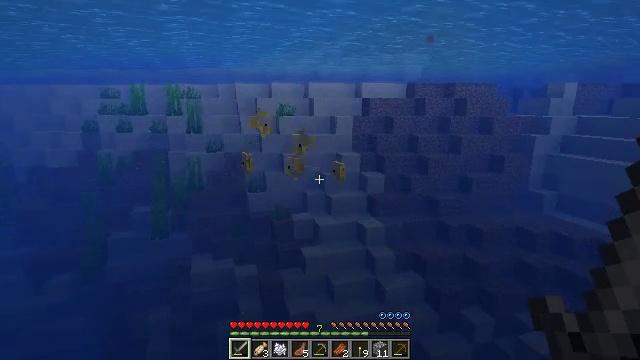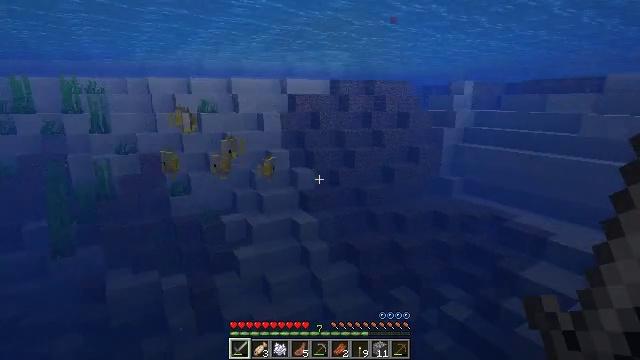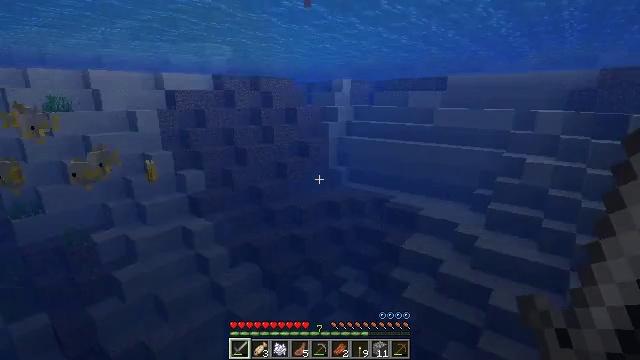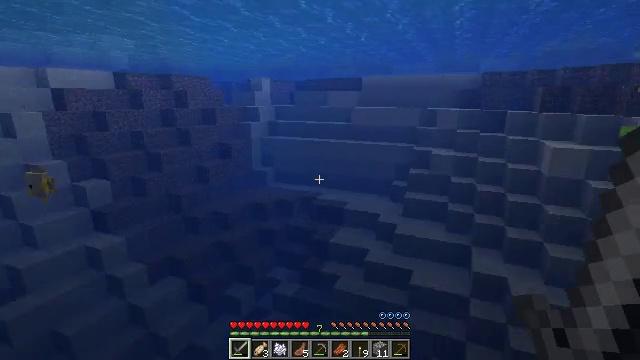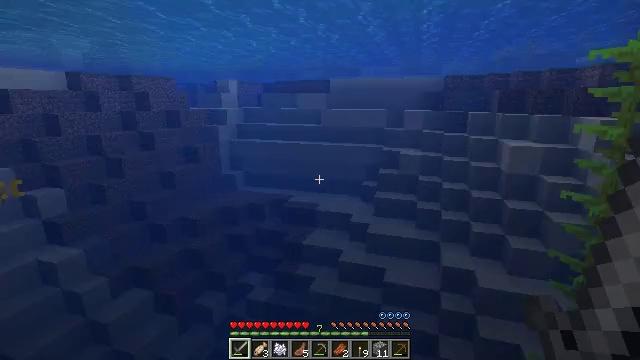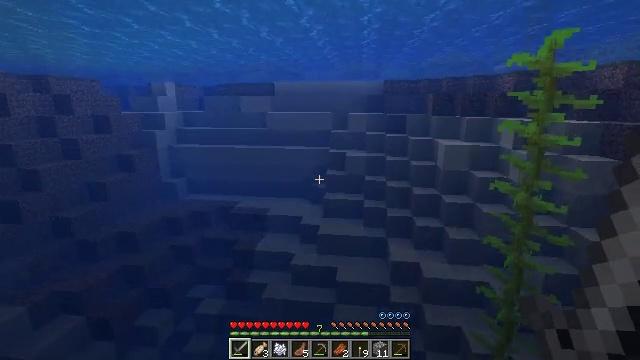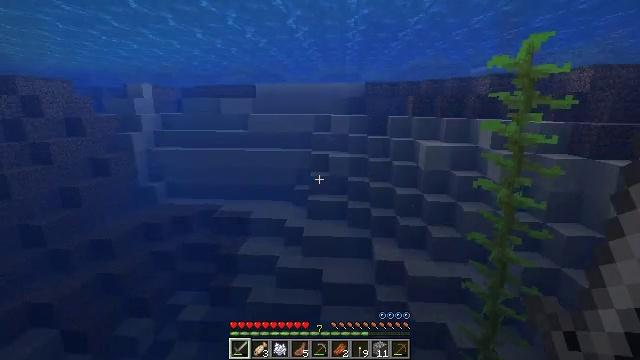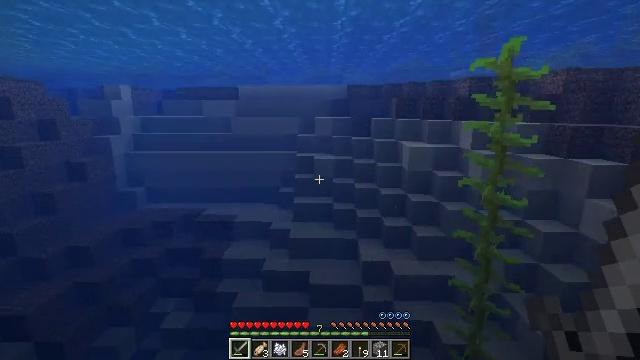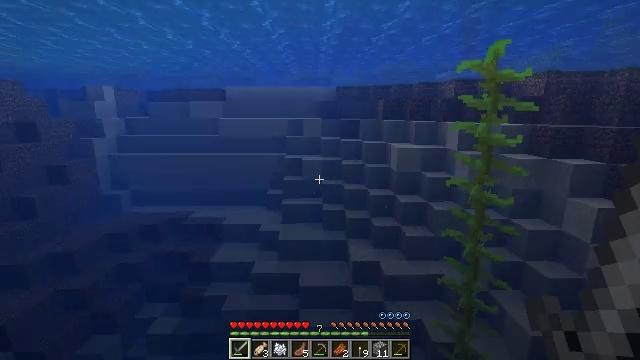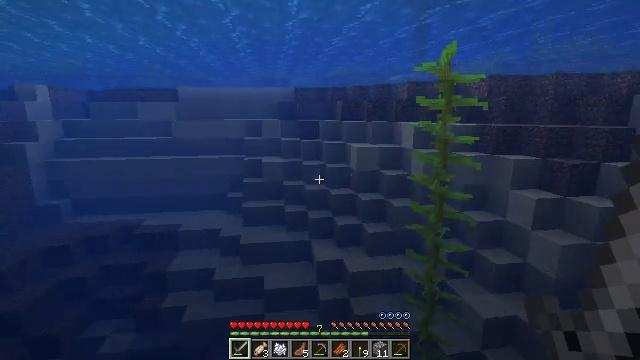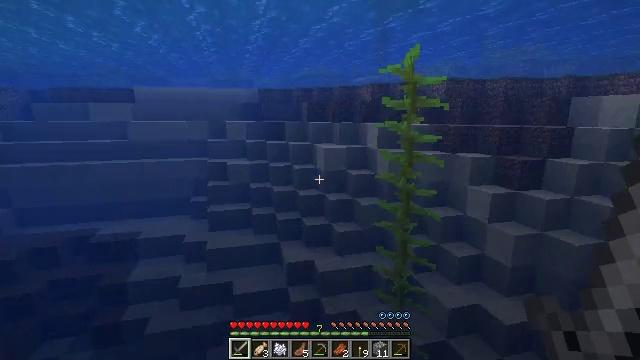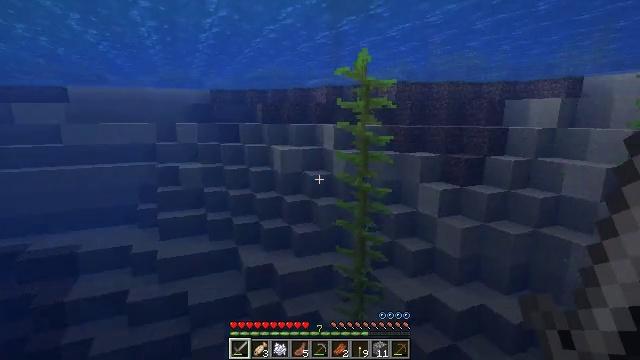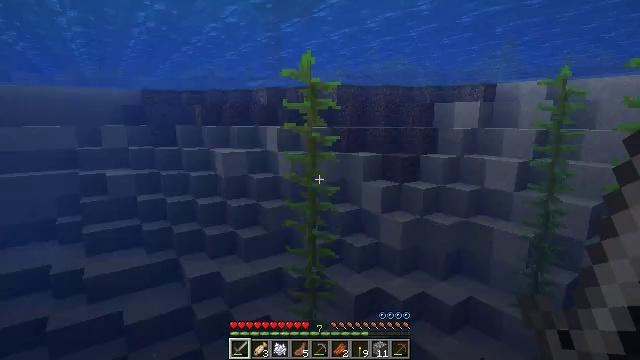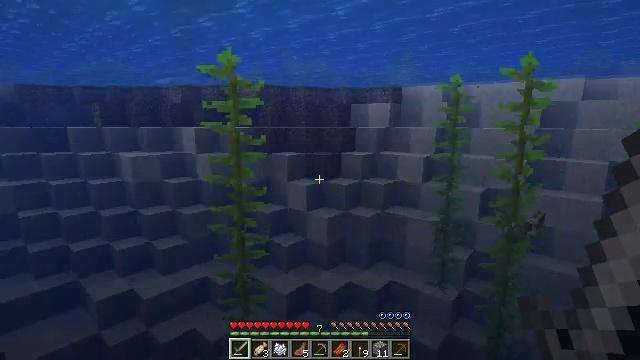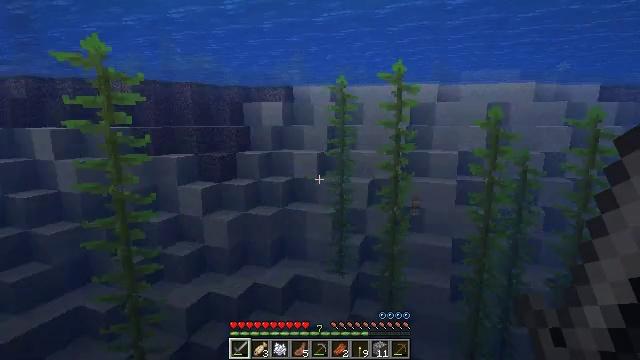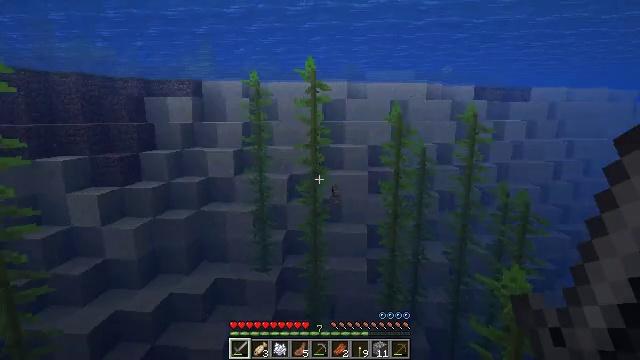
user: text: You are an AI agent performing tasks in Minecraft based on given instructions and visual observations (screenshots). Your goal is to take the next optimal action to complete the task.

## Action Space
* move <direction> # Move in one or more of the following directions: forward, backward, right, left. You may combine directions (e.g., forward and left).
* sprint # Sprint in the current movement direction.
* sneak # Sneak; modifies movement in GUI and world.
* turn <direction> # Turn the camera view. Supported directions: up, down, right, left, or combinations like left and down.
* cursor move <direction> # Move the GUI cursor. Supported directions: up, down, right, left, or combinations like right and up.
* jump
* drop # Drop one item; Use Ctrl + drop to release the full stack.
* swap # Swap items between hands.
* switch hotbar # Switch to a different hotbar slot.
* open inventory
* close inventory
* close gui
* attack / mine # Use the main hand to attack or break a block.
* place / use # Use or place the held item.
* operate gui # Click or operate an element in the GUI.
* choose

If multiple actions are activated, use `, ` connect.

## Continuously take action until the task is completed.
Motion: motion action
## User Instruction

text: Break the kelp plant in the ocean.
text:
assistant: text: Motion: move forward and move left, turn right
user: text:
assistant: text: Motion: move forward and move left, turn right
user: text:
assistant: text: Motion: move forward and move left, turn right
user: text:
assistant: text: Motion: move left, turn right
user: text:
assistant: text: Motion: move left, turn right
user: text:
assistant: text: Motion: move left, turn right
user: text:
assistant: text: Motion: move left, turn right
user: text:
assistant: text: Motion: move left, turn right
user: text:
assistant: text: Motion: move left, turn right
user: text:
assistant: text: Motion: move left, turn right
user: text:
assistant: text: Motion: move left, turn right
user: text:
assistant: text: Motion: move left, turn right
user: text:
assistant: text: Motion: move left, turn right
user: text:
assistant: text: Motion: move left, turn right
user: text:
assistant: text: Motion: move left, turn right
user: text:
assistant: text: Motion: move left, turn right
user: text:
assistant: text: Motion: move left, turn right
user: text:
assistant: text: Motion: move left
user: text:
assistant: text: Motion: move left
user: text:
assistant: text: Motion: move left
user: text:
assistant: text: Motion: move left, turn right and up
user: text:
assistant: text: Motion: move left, turn right and up
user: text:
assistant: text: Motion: move left, turn right and up
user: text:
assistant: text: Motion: move left, turn right and up
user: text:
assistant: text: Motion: move left
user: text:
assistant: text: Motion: move left
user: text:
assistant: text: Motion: move forward and move left, turn left
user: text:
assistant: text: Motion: move forward and move left, turn left
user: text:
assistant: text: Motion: move forward and move left, turn left
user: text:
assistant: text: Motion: move forward and move left, turn left